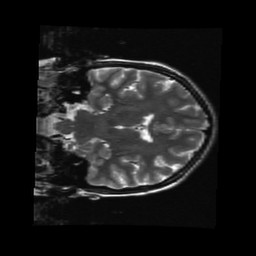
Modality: T2w
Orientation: coronal
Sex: female
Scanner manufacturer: ge
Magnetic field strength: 3 T
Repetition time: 5 s
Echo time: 0.1012 s